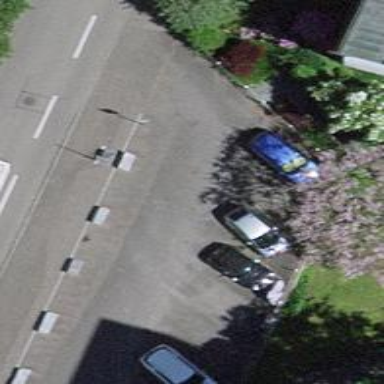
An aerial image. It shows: Parking aisle designated as service road.